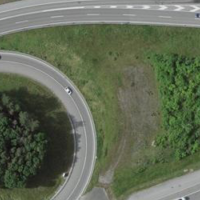
EUNIS habitat code: 57
Species observed at this site:
Pseudochorthippus parallelus
Phaneroptera falcata
Chorthippus biguttulus